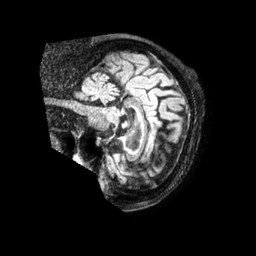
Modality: FLAIR
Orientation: sagittal
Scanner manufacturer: philips
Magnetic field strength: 1.5 T
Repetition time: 4.8 s
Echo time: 0.3446 s